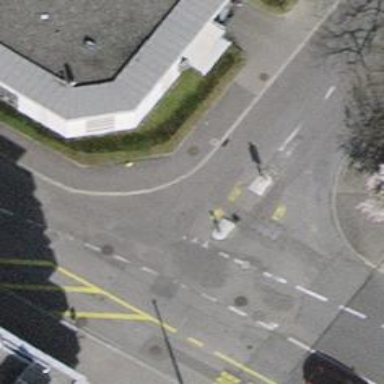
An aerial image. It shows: Marked crossing with pedestrian island.